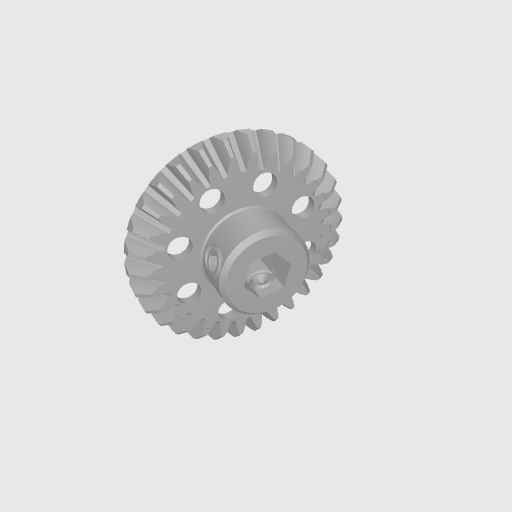
Part: MiterGearFlat